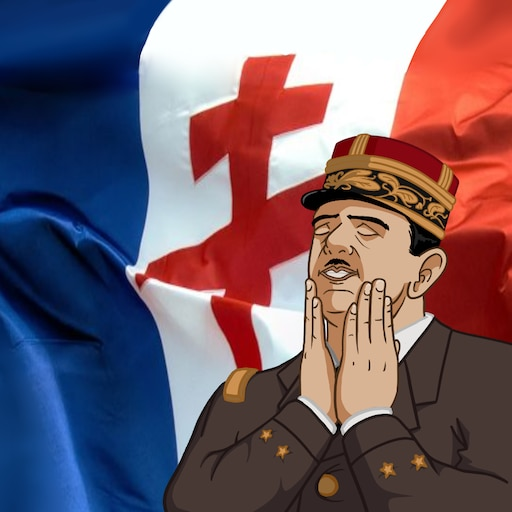
Label: 5_Feels_Good